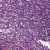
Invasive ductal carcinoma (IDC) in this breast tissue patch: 1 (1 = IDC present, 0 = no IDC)